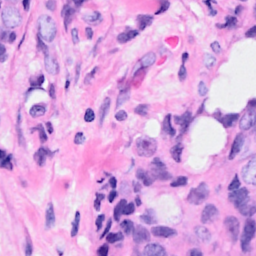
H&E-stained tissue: Breast